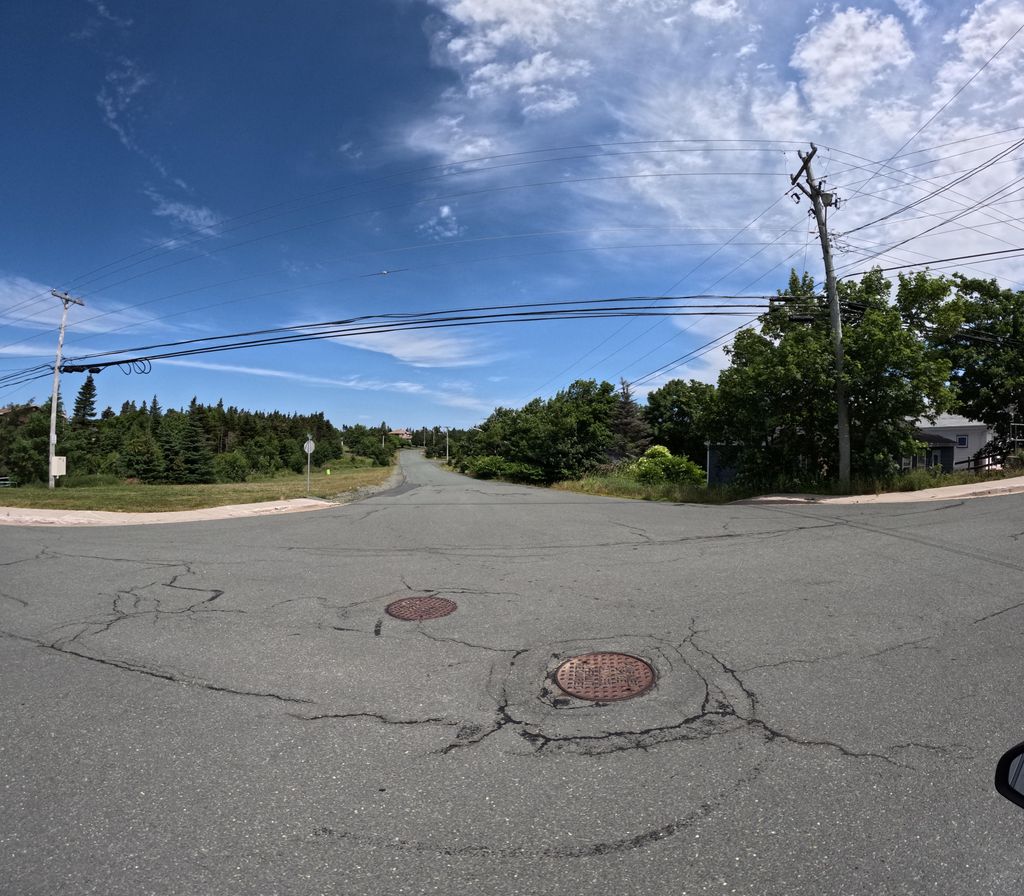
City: st_johns